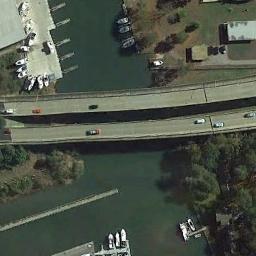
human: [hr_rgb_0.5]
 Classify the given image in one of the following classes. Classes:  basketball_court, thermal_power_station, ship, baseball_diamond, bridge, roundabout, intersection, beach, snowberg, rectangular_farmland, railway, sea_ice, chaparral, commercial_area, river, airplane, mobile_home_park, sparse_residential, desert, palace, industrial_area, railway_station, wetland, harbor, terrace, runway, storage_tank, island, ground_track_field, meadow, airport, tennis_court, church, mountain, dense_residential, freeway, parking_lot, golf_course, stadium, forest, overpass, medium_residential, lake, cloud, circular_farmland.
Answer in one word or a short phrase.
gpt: bridge